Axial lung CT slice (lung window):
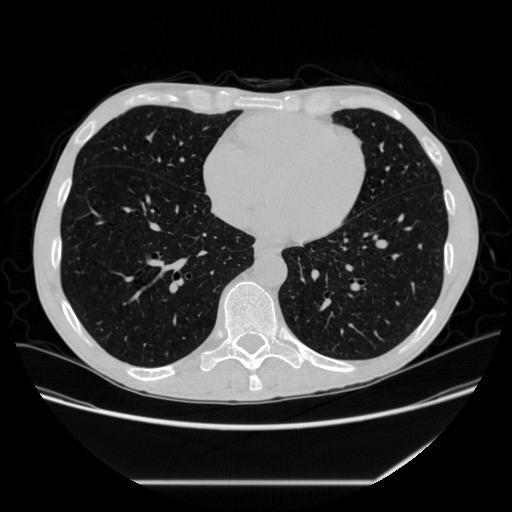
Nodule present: no